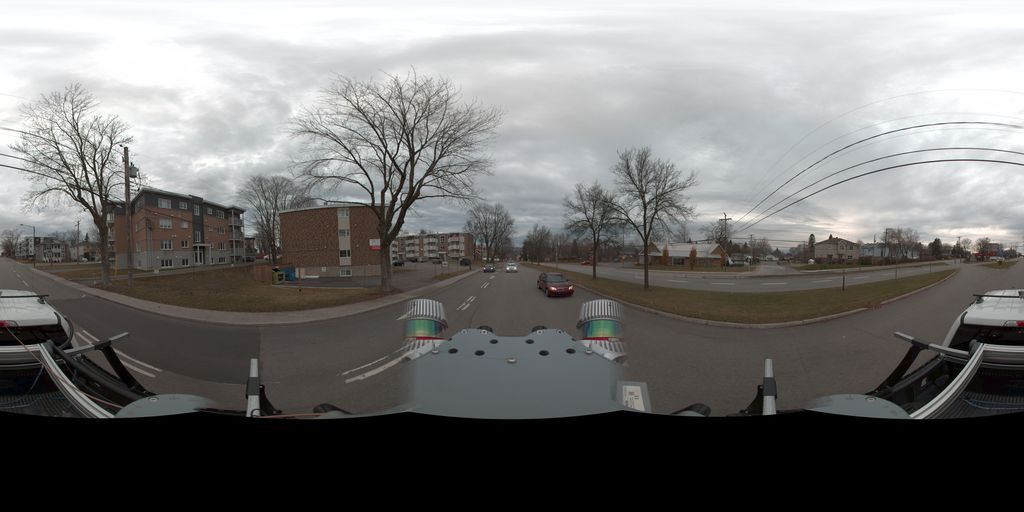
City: quebec_city